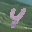
Label: 4